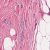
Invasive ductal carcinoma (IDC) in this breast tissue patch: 0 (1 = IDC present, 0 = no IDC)